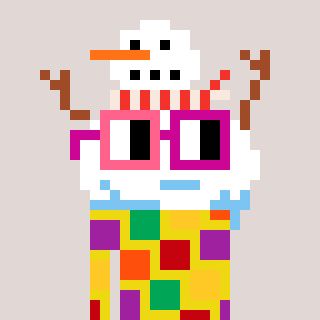
a pixel art character with square pink and red glasses, a snowman-shaped head and a yellow-colored body on a warm background